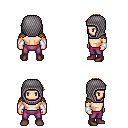
a pixel art fantasy rpg character, male body template, human, light skin, leather shoulder armor, magenta pants, light blonde long mohawk hairstyle, chain hood, white cloth bracers, maroon shoes, four views (front, back, left, right), 2x2 character sprite sheet, small pixel art, hard edges, no anti-aliasing